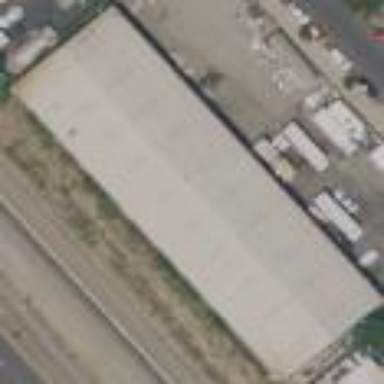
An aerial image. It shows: Warehouse.